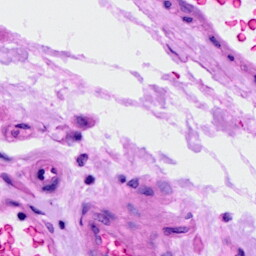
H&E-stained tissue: Ovarian